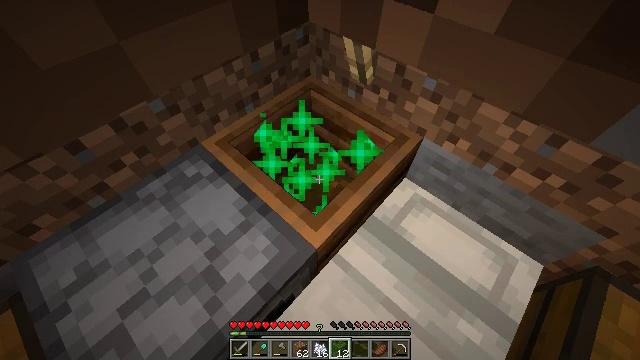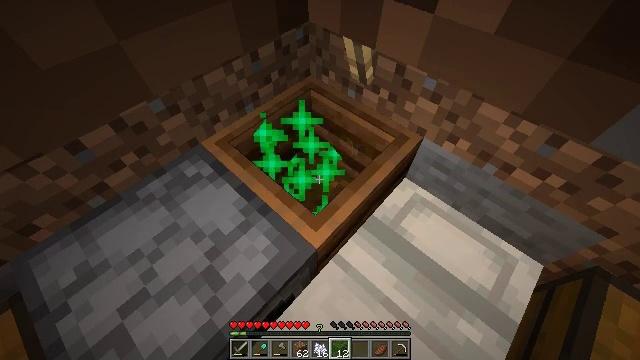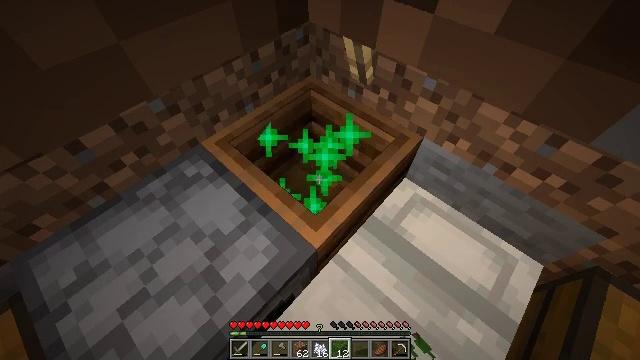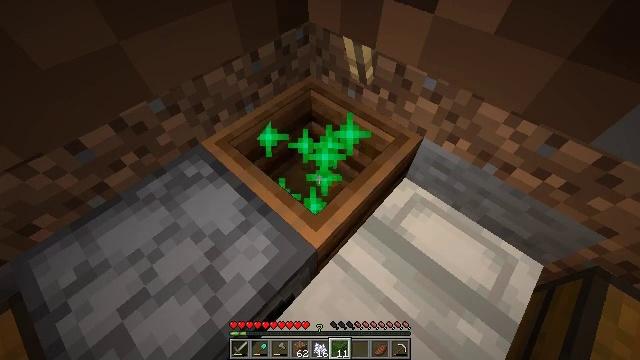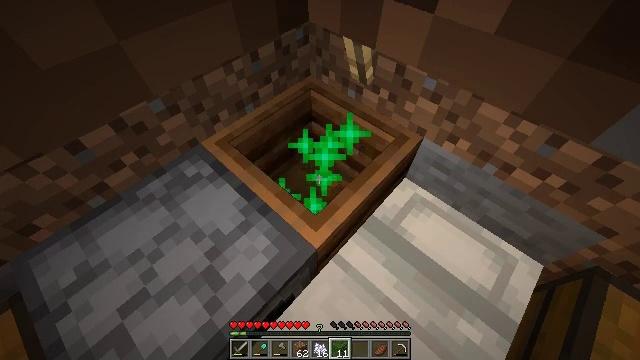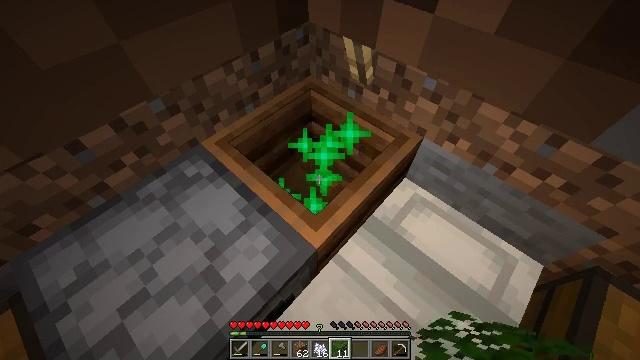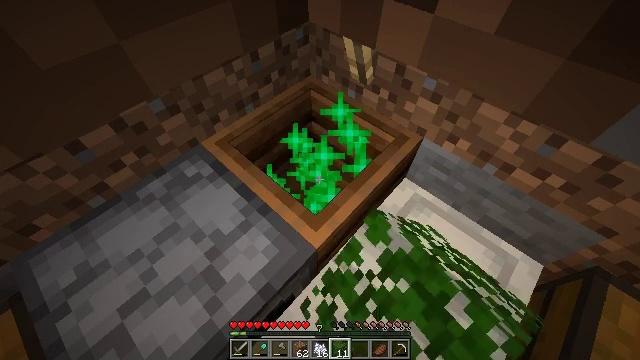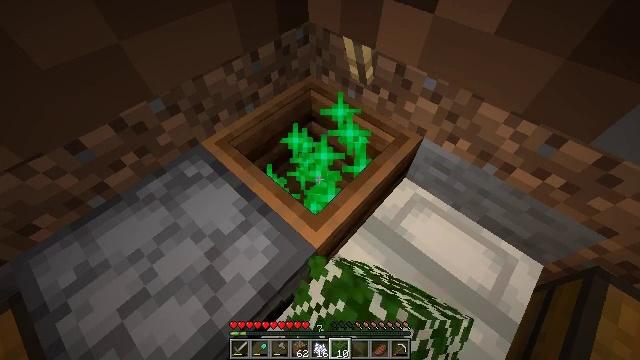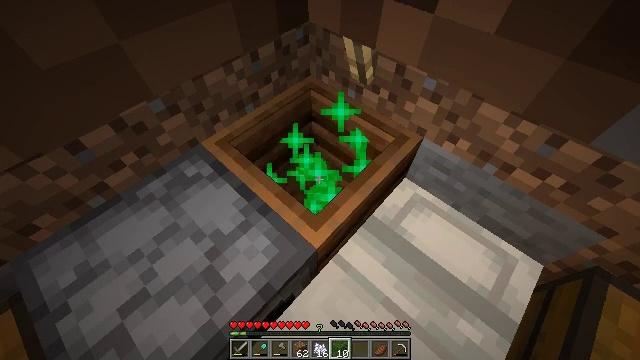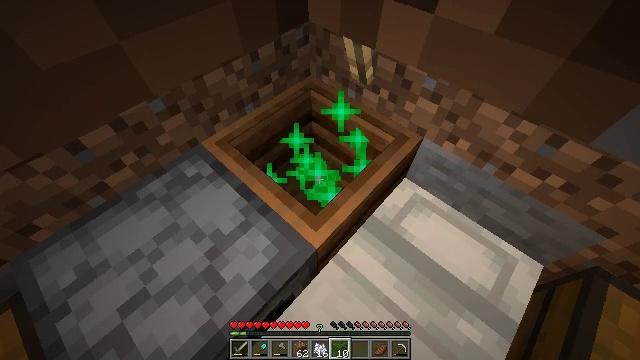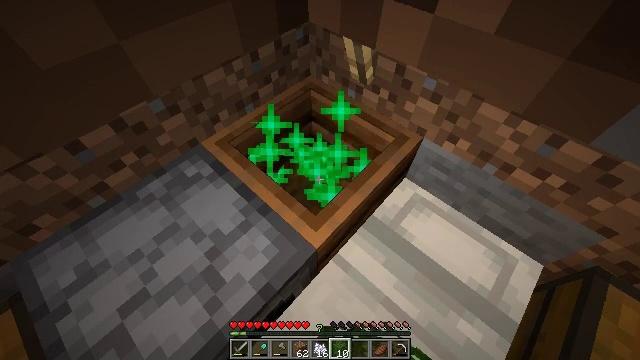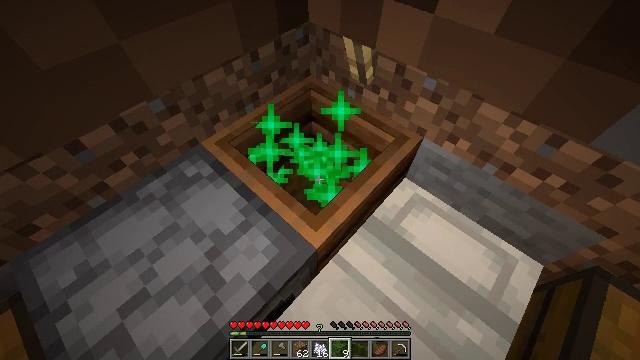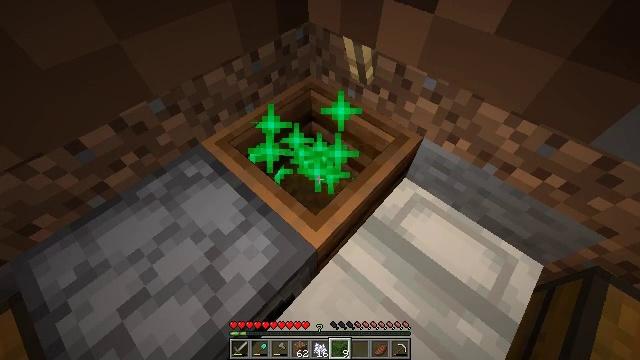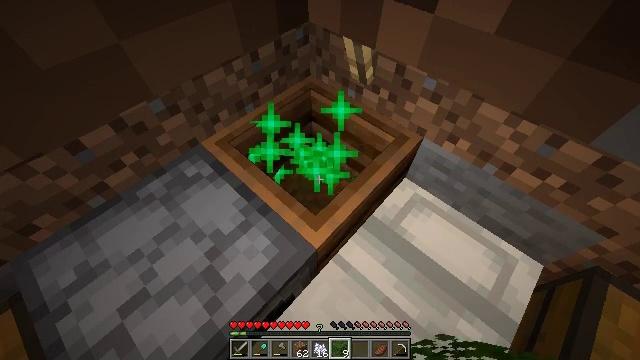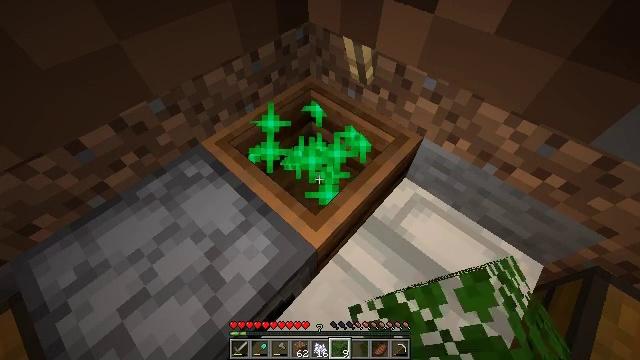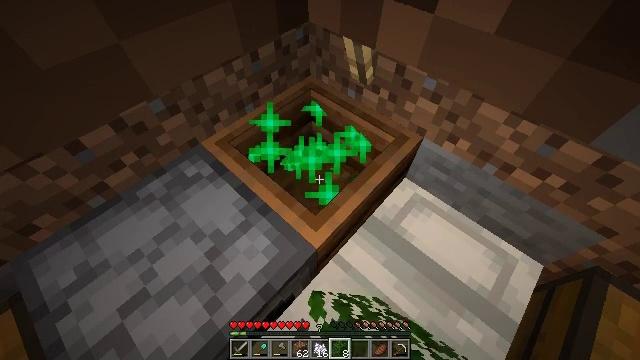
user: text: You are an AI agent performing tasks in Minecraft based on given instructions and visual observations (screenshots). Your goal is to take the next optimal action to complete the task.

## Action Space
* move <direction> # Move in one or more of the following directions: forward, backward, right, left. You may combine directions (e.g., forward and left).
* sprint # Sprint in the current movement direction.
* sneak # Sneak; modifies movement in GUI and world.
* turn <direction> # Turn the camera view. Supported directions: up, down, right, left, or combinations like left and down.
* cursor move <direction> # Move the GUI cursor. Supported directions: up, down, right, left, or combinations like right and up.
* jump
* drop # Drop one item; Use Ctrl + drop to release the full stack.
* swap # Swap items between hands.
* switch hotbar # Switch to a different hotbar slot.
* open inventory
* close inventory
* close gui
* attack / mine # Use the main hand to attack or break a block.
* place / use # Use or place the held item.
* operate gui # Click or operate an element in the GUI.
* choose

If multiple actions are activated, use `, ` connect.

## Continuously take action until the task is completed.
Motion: motion action
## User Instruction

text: Prepare to craft white dye.
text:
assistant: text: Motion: use / place
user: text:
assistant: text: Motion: use / place
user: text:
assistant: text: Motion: use / place
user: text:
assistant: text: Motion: use / place
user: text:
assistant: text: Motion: use / place
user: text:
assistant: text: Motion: use / place
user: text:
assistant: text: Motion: use / place
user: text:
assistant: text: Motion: use / place
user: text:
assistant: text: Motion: use / place
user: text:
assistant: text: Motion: use / place
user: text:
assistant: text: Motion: use / place
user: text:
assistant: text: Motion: use / place
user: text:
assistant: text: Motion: use / place
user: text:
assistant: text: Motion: use / place
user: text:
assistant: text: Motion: use / place
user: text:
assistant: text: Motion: use / place
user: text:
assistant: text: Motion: use / place
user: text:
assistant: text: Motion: use / place
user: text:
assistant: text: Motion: use / place
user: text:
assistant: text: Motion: use / place
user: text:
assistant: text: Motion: use / place
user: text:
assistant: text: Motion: use / place
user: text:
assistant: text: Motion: use / place
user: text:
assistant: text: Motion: use / place
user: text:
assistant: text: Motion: use / place
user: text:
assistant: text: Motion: use / place
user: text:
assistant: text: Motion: use / place
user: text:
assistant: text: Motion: use / place
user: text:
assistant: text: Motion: use / place
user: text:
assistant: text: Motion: use / place